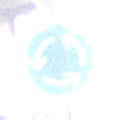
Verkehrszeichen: Kreisverkehr
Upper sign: VorfahrtGewaehren
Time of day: Midday
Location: Roofed (Special)
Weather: Overcast
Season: NotSpecified
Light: Natural